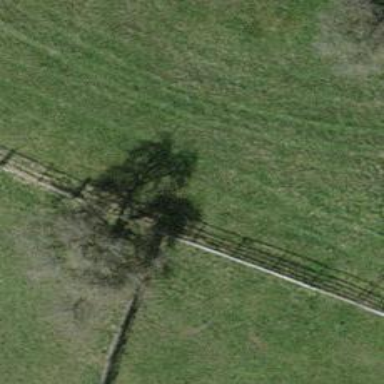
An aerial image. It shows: Fence.